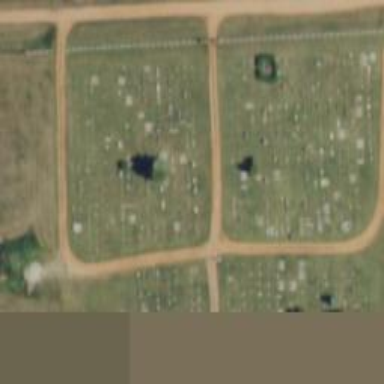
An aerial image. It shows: Cemetery.